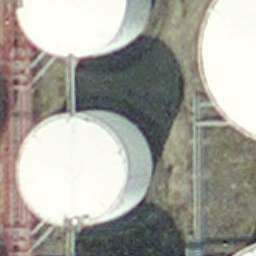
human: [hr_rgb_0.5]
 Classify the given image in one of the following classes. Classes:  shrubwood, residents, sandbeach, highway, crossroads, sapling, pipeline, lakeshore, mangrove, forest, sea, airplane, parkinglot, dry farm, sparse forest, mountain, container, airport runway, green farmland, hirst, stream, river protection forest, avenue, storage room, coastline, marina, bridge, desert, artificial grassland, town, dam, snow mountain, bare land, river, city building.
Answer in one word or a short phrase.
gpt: storage room